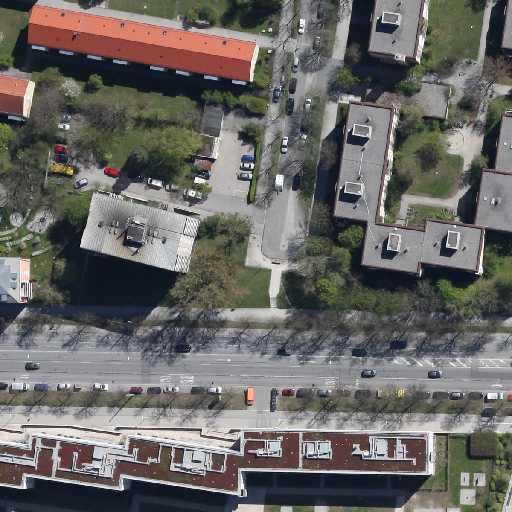
Referring expression: road marking